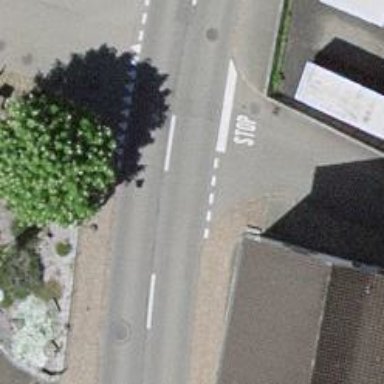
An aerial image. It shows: Stop road.